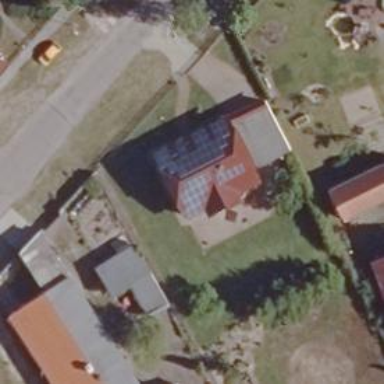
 generating electricity through photovoltaic methods."